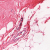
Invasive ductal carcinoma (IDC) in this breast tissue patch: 0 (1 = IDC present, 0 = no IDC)